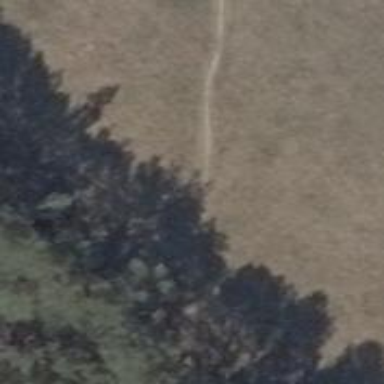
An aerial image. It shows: Path on the ground.